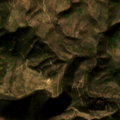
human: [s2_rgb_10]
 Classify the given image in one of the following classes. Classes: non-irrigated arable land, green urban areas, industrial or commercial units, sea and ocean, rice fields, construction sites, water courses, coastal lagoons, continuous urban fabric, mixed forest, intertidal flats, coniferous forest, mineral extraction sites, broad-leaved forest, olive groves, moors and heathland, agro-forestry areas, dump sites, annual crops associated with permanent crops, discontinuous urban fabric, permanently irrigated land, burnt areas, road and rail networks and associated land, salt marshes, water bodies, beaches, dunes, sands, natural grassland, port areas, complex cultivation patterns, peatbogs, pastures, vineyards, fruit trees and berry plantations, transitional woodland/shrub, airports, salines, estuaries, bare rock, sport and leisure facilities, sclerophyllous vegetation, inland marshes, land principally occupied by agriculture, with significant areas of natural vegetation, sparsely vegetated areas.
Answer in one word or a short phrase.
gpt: sclerophyllous vegetation, transitional woodland/shrub